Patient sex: F
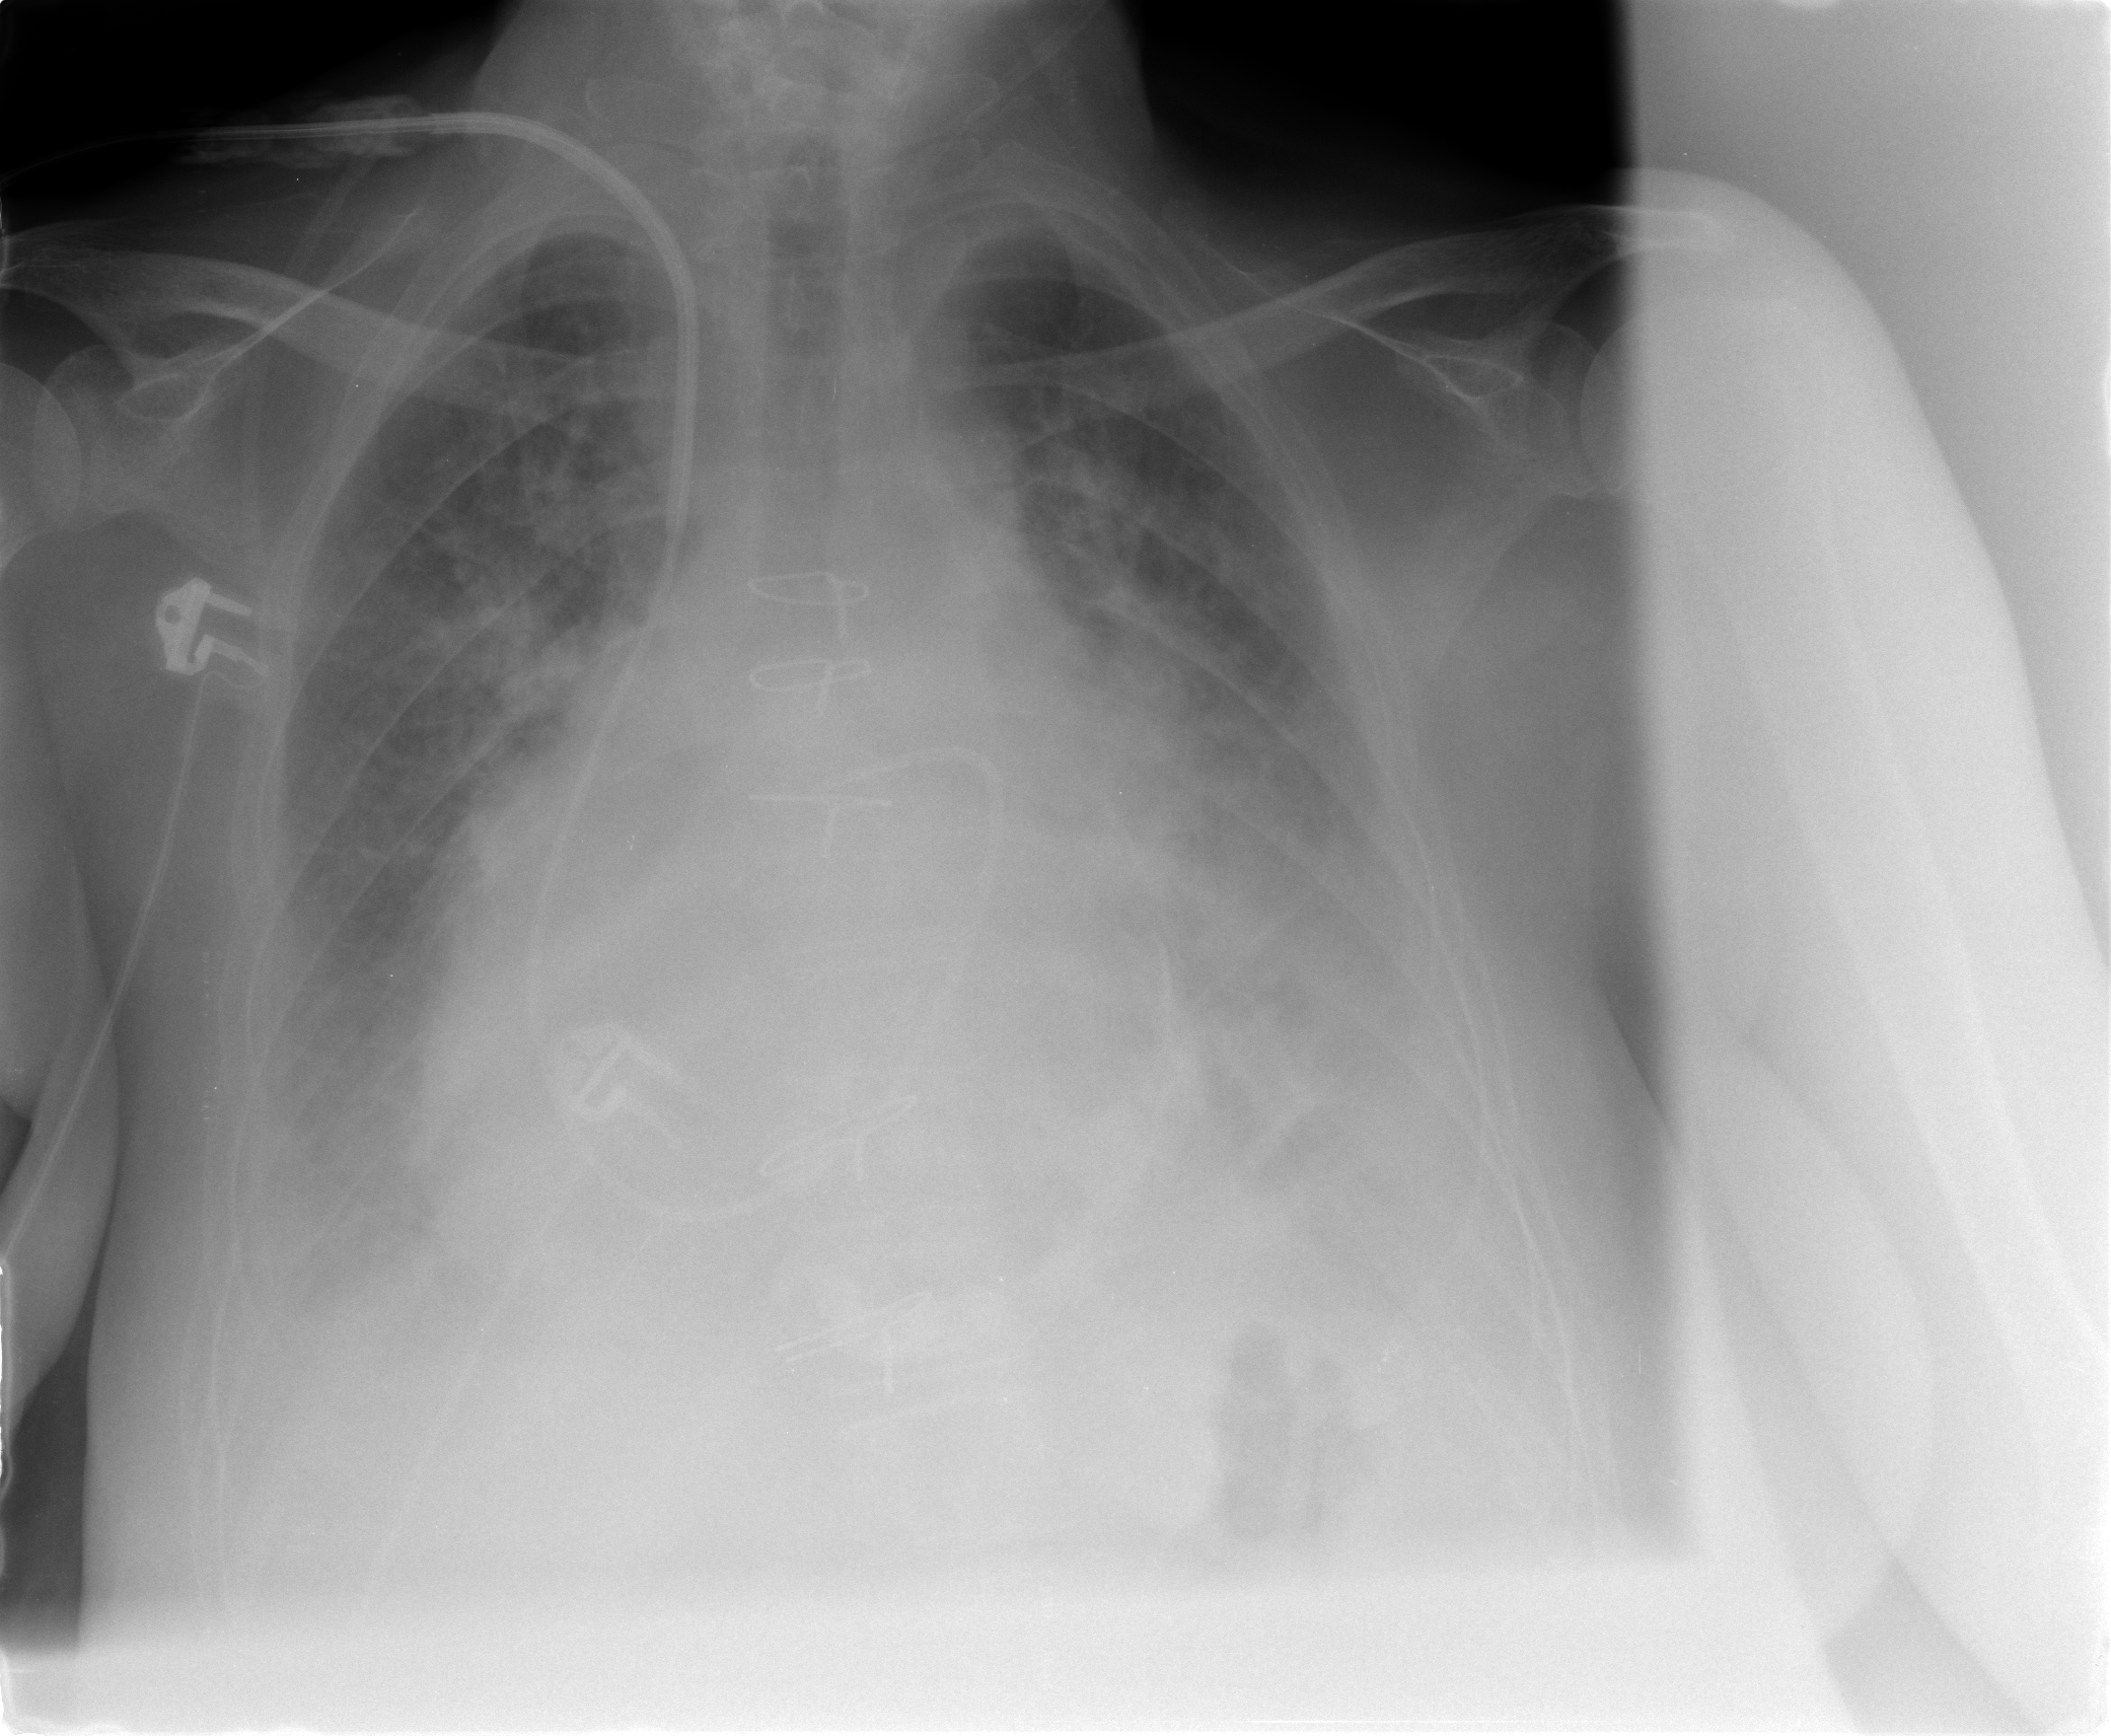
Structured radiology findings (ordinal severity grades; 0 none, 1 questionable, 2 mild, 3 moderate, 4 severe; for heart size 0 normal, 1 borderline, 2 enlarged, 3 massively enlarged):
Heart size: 3
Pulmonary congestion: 3
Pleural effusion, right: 2
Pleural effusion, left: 2
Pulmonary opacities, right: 1
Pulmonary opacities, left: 1
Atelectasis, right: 2
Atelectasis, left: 2